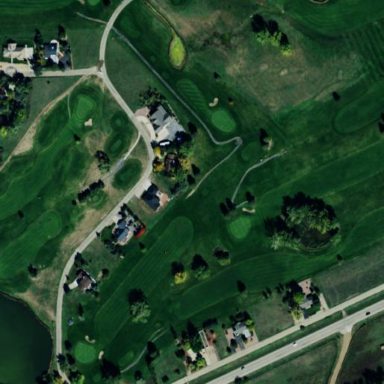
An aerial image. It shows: Golf course surrounded by greenery.